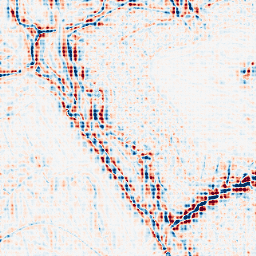
Category: wavelet
Decomposition family: wavelet_dwt
Decomposition parameters: wavelet: sym4
level: 3
Upsampling method: sinc_blackman
Upsampling parameters: scale: 4
kernel_size: 4
Upsampling scale: 4